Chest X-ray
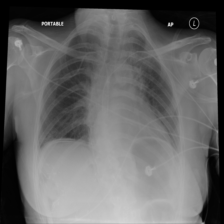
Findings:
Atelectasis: negative
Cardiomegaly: negative
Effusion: negative
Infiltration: negative
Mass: negative
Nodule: negative
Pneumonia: negative
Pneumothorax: negative
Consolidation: negative
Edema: negative
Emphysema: negative
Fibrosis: negative
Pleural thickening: negative
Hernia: negative